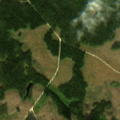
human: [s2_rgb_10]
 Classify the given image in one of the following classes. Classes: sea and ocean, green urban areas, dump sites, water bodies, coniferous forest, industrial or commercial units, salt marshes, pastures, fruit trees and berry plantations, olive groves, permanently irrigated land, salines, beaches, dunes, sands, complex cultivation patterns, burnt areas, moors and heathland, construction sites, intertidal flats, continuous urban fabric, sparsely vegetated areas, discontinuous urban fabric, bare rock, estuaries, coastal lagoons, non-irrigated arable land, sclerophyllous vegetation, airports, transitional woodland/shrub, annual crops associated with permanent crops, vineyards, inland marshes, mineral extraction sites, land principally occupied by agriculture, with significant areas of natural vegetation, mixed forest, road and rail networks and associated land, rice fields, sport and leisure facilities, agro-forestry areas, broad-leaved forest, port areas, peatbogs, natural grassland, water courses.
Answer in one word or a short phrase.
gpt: coniferous forest, mixed forest, transitional woodland/shrub